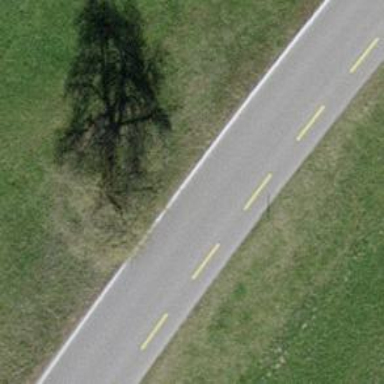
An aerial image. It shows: Tertiary road with asphalt surface.